Interaction volume radius: 10 \u00c5
Interaction volume height: 10 \u00c5
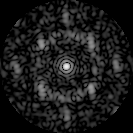
Disorder parameter: 0.5989